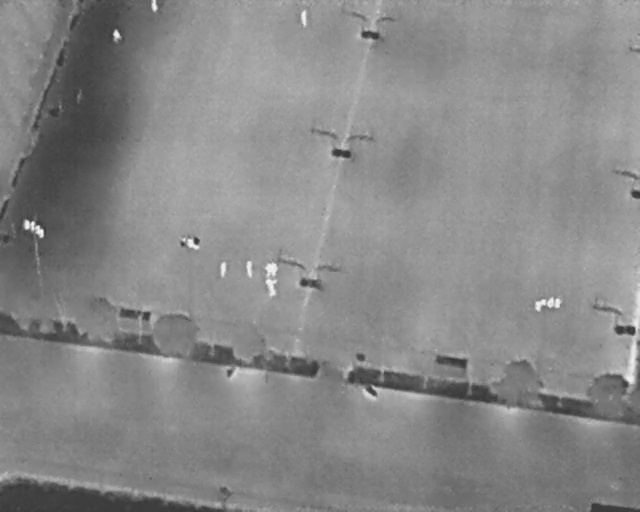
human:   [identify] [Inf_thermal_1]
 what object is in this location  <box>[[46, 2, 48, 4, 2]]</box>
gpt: <ref>1 small person at the top</ref>